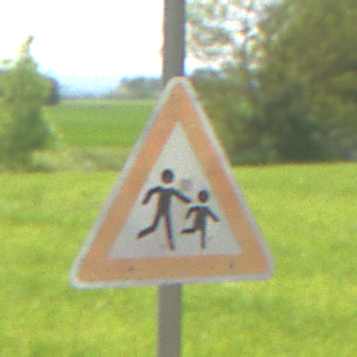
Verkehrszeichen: KinderLinks
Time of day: Midday
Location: Outdoor (RoadRail)
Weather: PartlyCloudy
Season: NotSpecified
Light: Natural